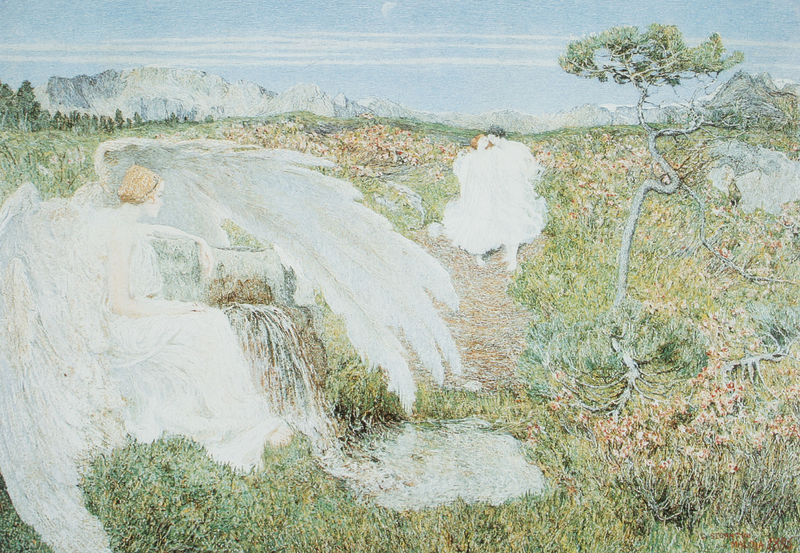
Titel: Amor am Lebensbrunnen (Der Jungbrunnen)
Künstler: Giovanni Segantini
Standort: Mailand
Institution: Galleria Civica d'Arte Moderna
Schlagwörter: baum, berg, blau, feder, felsen, flügel, gemälde, himmel, kopf, mann, meer, umhang, wasser, weiß, wolken, aquarell, bäume, fluss, frauen, gelb, grün, impressionismus, landschaft, menschen, mädchen, sand, sitzen, stadt, blumen, bunt, frau, grau, hell, kleid, licht, pastell, profil, schwarz, dach, gras, haus, rot, schnee, weg, wiese, wolke, symbolismus, blond, arme, falten, federn, gefieder, gesicht, stein, steine, weit, signatur, bach, baumstamm, birke, erde, horizont, hügel, natur, stamm, weite, gehen, gewässer, hütte, sonne, gewand, sitzend, drei, paar, pflanzen, locken, wald, wasserfall, zart, engel, gischt, sommer, liebe, umarmung, laufen, berge, düne, fels, gebirge, dorf, bergkette, farbe, vegetation, fliessen, white, dress, jugendstil, woman, datum, streifen, leuchten, ortschaft, punkte, umarmen, mond, spaziergang, wurzel, wasserlauf, zypresse, strich, ausgebreitet, liebespaar, himme, wurzeln, kiefer, freiheit, tümpel, man, tree, nymphe, mountains, trees, siedlung, seurat, snow, grass, schutzengel, khnopff, sezession, couple, ange, wings, pointillismus, menschem, wlad, quelle, latsche, latschenkiefer, kaskade, brautkleid, waterfall, whistler, bächlein, himmeöl, moche, latschnkiefer, punktualismus, schützend, weeiss, grün wasser, flügel#haare, narur